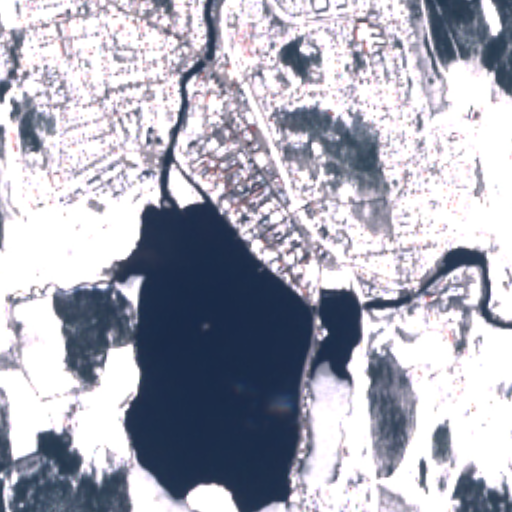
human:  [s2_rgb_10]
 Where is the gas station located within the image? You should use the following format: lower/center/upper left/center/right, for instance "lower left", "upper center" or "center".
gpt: The gas station is located in the center of the image.
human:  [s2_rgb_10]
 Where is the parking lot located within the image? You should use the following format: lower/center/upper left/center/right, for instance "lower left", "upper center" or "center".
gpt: There is no parking lot in the image.